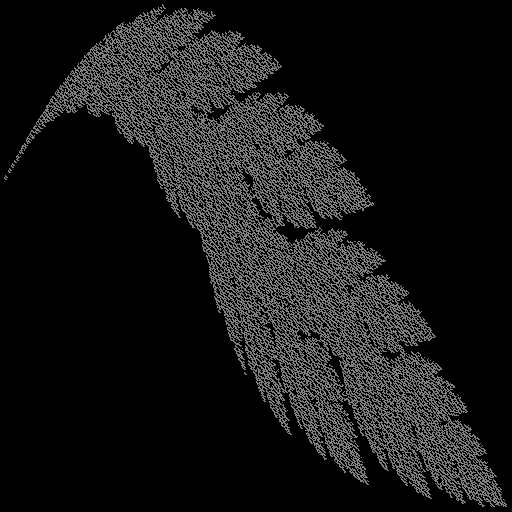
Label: shieldfern